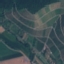
Land use / land cover class: PermanentCrop